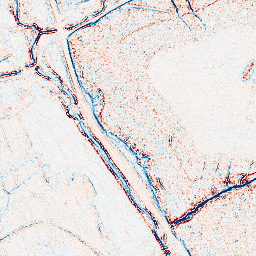
Category: edge_preserving
Decomposition family: bilateral
Decomposition parameters: d: 5
sigma_color: 75
sigma_space: 150
Upsampling method: sinc_hamming
Upsampling parameters: scale: 4
kernel_size: 8
Upsampling scale: 4